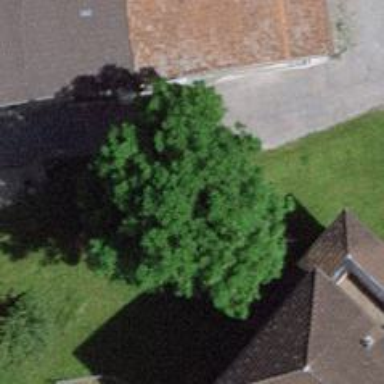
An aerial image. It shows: Deciduous broadleaved tree in park.